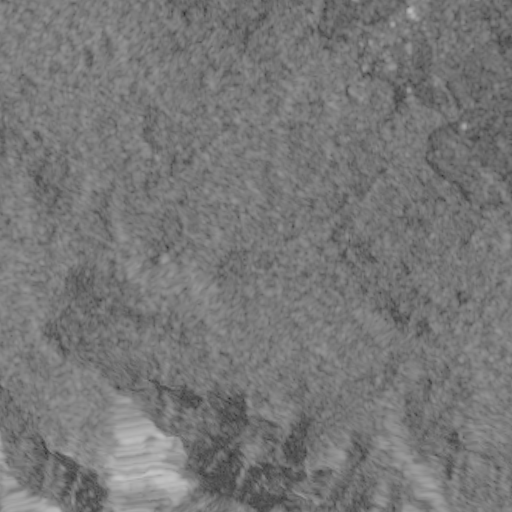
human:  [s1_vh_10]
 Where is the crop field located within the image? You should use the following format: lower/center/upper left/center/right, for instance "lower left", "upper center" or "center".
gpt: The crop field is located in the upper right of the image.
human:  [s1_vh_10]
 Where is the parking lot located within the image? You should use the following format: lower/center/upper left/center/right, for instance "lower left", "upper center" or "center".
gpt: The parking lot is located in the upper right of the image.
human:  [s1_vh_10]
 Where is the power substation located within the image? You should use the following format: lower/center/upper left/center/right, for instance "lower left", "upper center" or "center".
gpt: The power substation is located in the upper right of the image.
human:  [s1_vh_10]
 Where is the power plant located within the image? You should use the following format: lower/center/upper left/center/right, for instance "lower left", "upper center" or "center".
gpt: There is no power plant in the image.

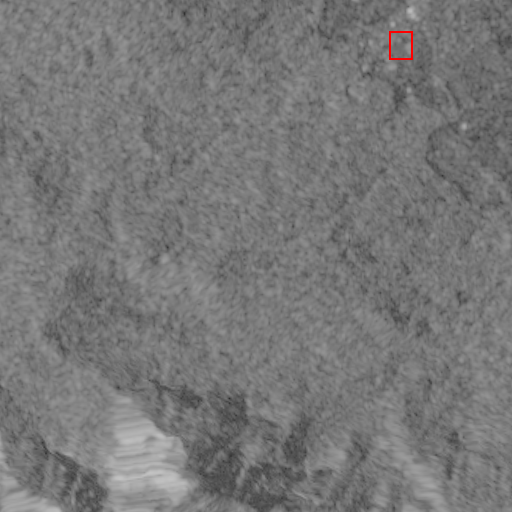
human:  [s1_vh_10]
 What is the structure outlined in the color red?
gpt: The structure outlined in red is a crop field.
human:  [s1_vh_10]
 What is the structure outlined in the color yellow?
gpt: There is no yellow outline.